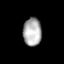
Tissue: prostate
Cell type: T cells
Senescence score: 0.2753
Nuclear area (px): 508
Mean DAPI intensity: 173.118